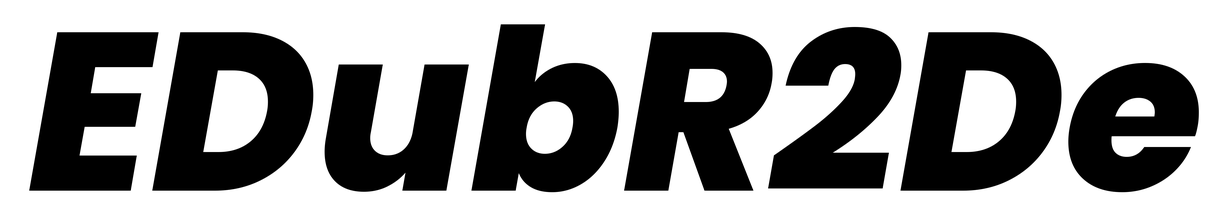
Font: Poppins-ExtraBoldItalic